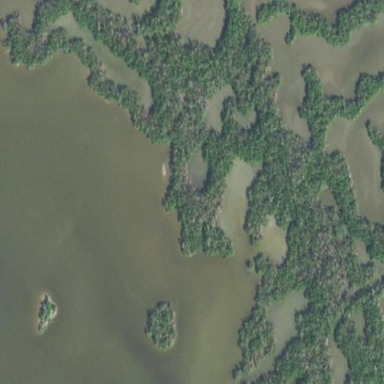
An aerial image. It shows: Beautiful mangrove wetland area.